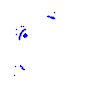
Particle: electron